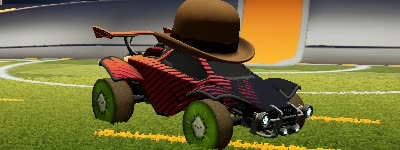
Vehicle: octane